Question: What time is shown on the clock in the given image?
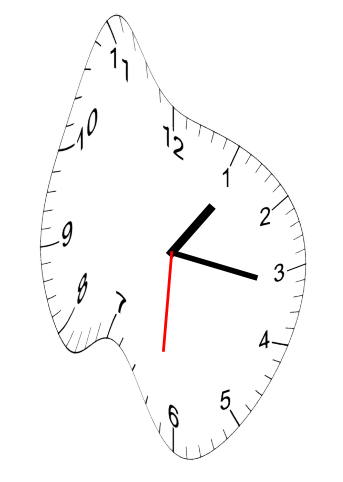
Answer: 01:16:31